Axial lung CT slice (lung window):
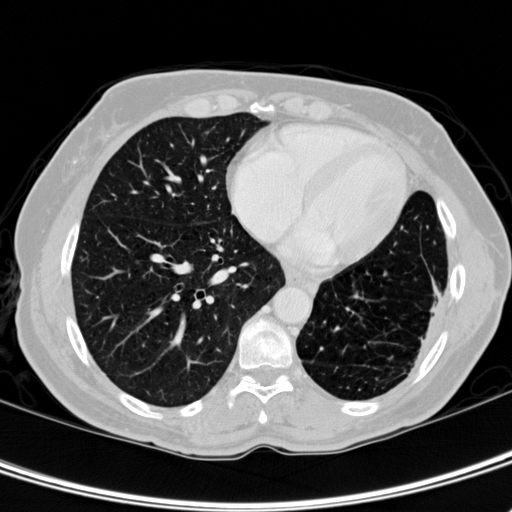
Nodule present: no